Question:
Hi guys,
I have two objects on stage so I presume they are in the Display list as well (Progress_mc, Ship_mc). I have Calculator class which doesn't represent any visual shape or anything but as3 code so it isn't in the display list.
What is the best way to work with the properties of Progress_mc?
: Calculator_as has to receive Progress_mc.width any time width has been changed and after some calculation Calculator has to send some calculated results to Ship_mc.x.
I was thinking if I have to addChild(Calculator) on stage so I can have access to those MCs in Calculator.as but this class isn't a visual object so I am not sure this is the right way.
Or I have to do this (code below) in Calculator class and then try to access the properties but I this way wont work either because the properties wont be of the instances on stage:
'''
private var prg:Progress_mc = new Progress_mc;
private var ship:Ship_mc = new Ship_mc;
'''
Or I have to add them as children of Calculator and add Calculator on stage?
The other problem is that I can't just use setter and getter as static functions in Calculator because "width" property is a read-only and cannot be used in static function (error:?)
What is the best way to access those properties and manipulate them?
Thank you so much good people!
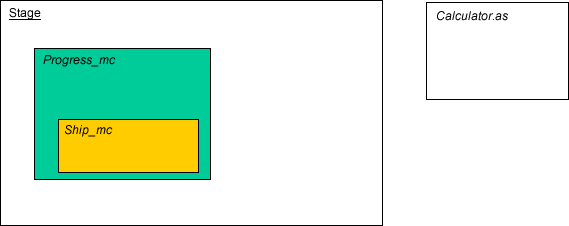
Answer: I'm assuming Calculator instance is sort of globally accessible. In that case, I think you have
'''
public function setProgressMcWidth(width:Number):void {...}
'''
in Calculator class. This function needs to be called whenever progressMc's width is updated. Later when calculator needs to pass some width to shipMc, it can dispatch an event such as
'''
package {
public class CalculatorEvent extends Event {
private var _width:Number = width;
public function CalculatorEvent(type:String, width:Number)
{
super(type);
_width = width;
}
override public function clone():Event {
var ret:CalculatorEvent = new CalculatorEvent(type, _width);
return ret;
}
public function getWidth():Number {return _width;}
}
}
'''
and have dispatch code in Calculator like:
'''
dispatch(new CalculatorEvent("shipWidthCalculated", calculatedShipWidth));
'''
Ship mc, in turn, would listen to calculator's event like:
'''
calculator.addEventListener("shipWidthCalculated", handleShipWidthCalculated);
private function handleShipWidthCalculated(event:CalculatorEvent):void {
trace('calculator calculated my width to be: ' + event.getWidth);
}
'''